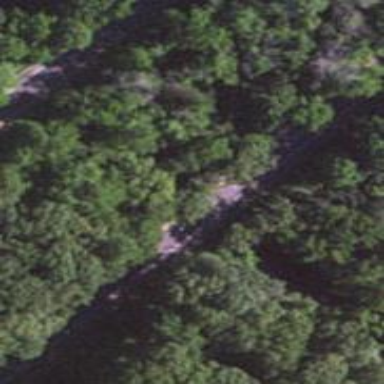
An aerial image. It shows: Culvert tunnel.